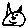
Label: cat